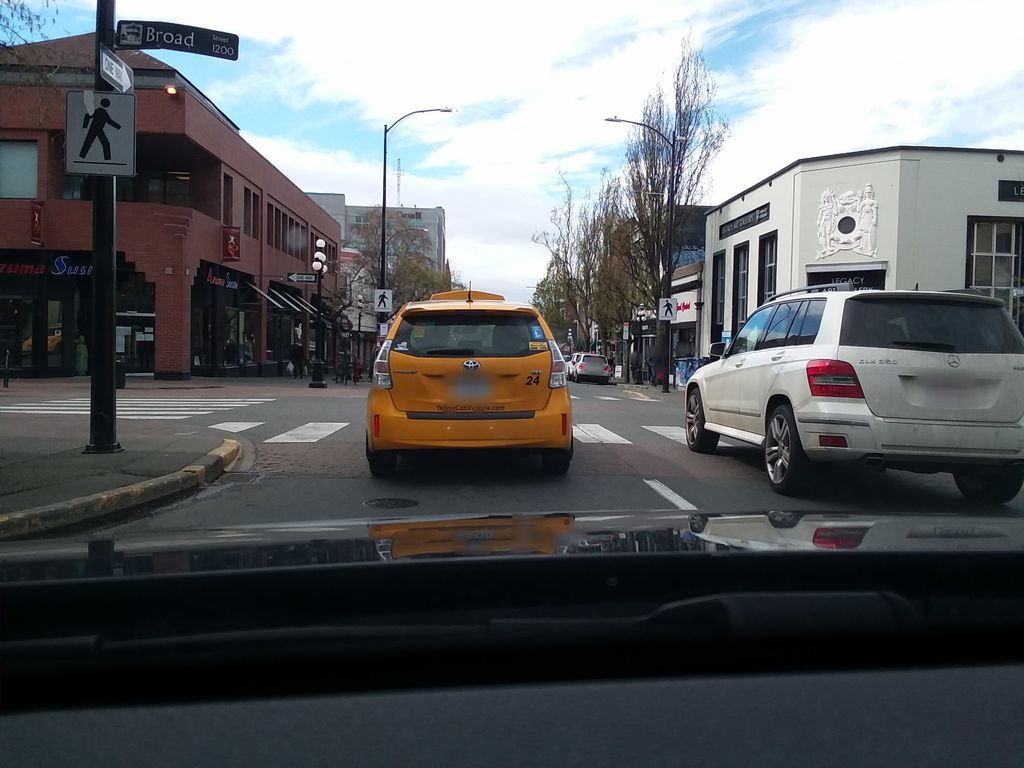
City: victoria